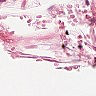
Metastatic tissue present: no